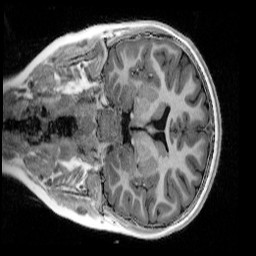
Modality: UNIT1_denoised
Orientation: coronal
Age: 9
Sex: female
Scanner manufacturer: siemens
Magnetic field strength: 3 T
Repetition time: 4 s
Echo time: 0.00303 s